Field crop: maize
Growth stage: 2
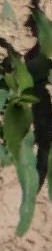
Species: maize